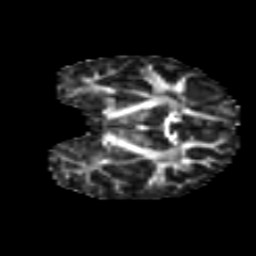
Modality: FA
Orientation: coronal
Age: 12
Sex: male
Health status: ill
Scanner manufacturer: ge
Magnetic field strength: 3 T
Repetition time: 6.752 s
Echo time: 0.079 s